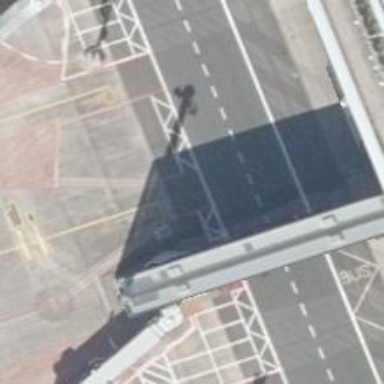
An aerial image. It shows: Parking position at the airport on concrete surface.